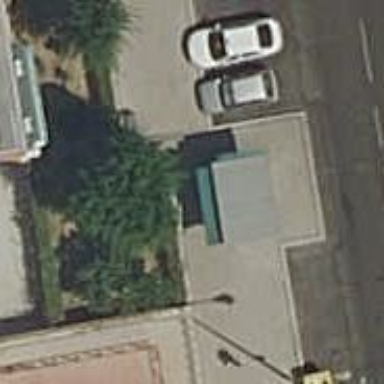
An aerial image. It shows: Kiosk.